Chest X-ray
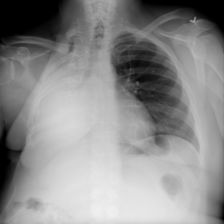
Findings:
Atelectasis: negative
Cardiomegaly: negative
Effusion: negative
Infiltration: negative
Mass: negative
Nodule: negative
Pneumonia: negative
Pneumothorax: negative
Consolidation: negative
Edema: negative
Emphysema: negative
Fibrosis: negative
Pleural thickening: negative
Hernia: negative